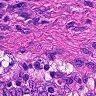
Metastatic tissue present: no